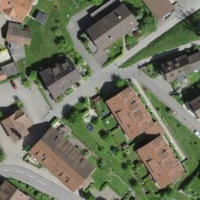
EUNIS habitat code: 55
Species observed at this site:
Filipendula ulmaria